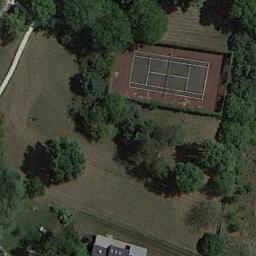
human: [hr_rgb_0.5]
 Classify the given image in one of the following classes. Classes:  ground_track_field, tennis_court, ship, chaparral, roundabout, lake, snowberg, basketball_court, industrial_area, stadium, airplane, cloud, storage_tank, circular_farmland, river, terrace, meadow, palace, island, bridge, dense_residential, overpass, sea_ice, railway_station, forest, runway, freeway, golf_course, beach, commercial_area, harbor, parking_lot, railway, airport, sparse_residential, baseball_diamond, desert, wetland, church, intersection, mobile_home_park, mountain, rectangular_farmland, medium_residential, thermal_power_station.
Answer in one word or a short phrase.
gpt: tennis_court